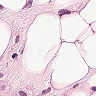
Metastatic tissue present: yes